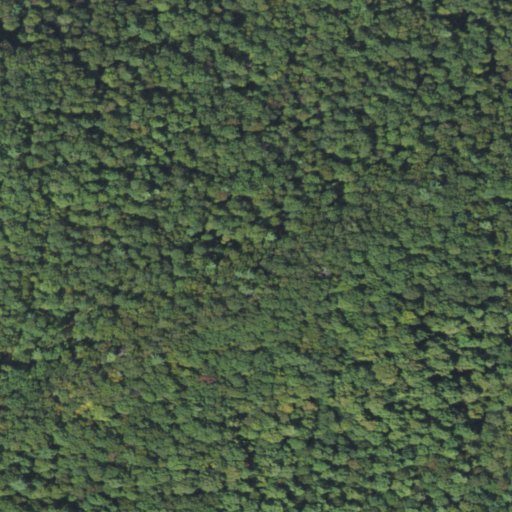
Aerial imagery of ridge(s) in Pennsylvania named Church Ridge containing deciduous forest and mixed forest